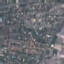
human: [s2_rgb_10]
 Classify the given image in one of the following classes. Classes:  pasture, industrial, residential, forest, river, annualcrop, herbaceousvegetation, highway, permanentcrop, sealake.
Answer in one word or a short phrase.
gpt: Residential